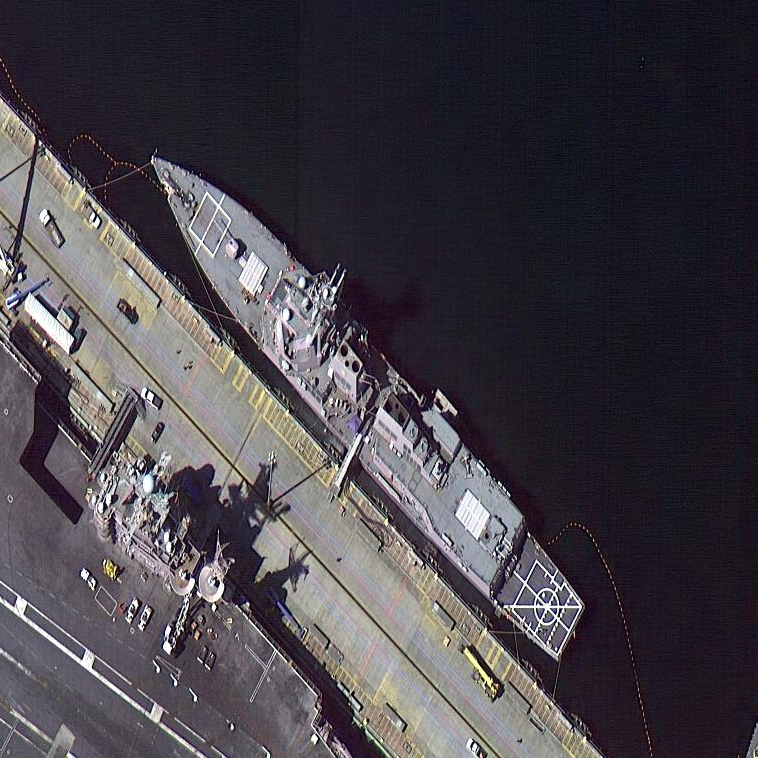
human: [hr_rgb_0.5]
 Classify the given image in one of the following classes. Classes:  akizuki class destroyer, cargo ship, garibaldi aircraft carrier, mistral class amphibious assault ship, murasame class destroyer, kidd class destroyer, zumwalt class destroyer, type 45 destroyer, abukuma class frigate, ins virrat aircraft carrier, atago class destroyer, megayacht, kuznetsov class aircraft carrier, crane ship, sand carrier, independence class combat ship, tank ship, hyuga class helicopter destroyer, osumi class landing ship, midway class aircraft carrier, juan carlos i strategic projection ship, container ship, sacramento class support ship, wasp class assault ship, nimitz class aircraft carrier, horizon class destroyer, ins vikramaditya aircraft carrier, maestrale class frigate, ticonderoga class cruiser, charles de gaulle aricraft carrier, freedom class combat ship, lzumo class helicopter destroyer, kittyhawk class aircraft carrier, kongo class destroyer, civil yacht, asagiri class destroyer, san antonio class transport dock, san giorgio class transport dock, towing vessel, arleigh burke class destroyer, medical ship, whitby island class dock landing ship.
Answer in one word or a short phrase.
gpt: Arleigh Burke class destroyer